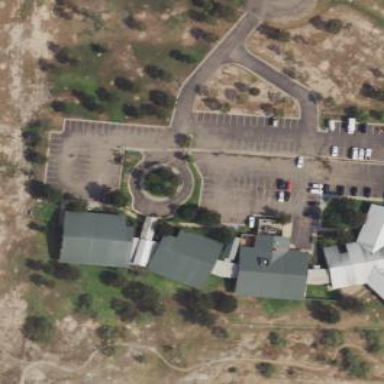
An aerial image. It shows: Parking area.